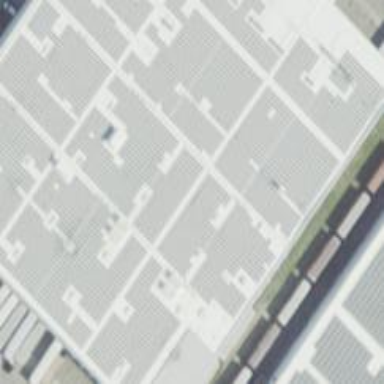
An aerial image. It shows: Solar power plant utilizing photovoltaic technology to generate electricity.